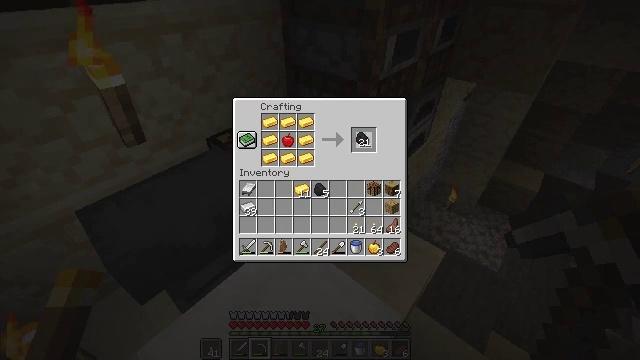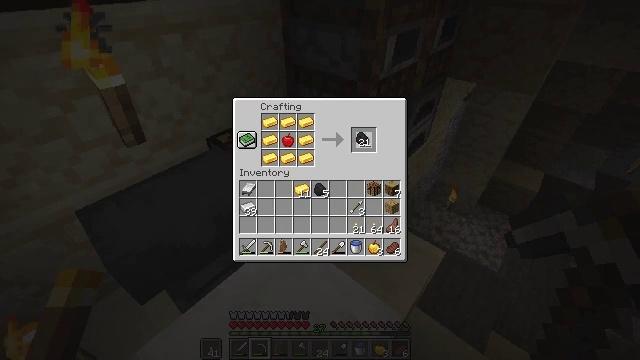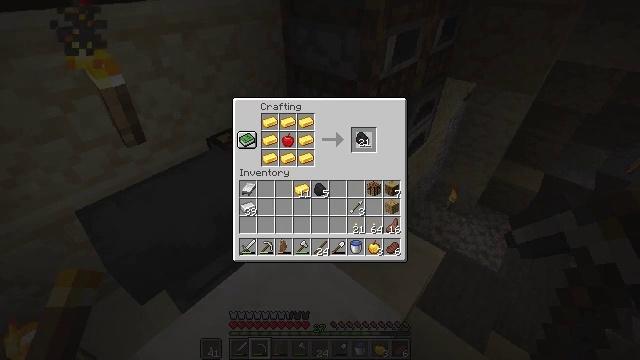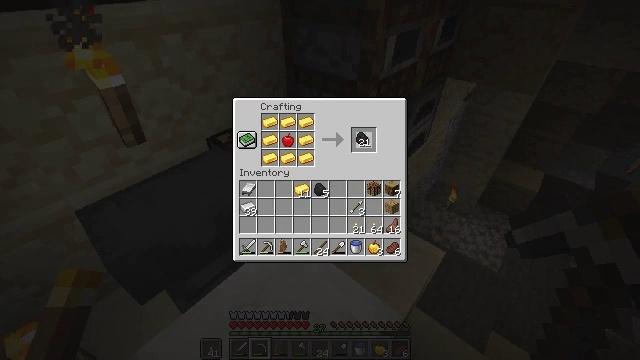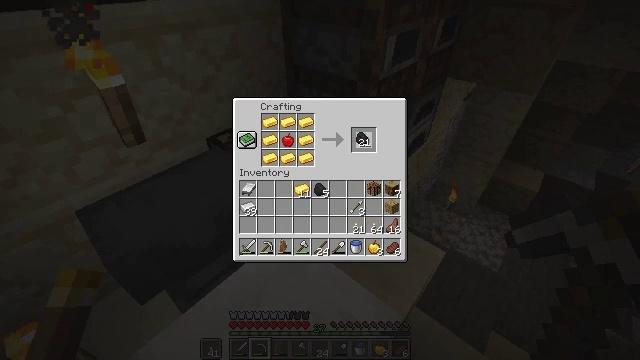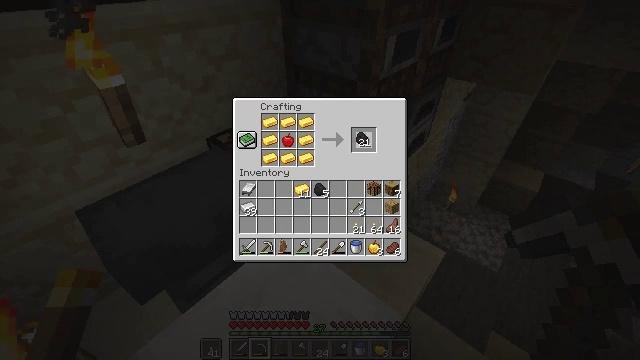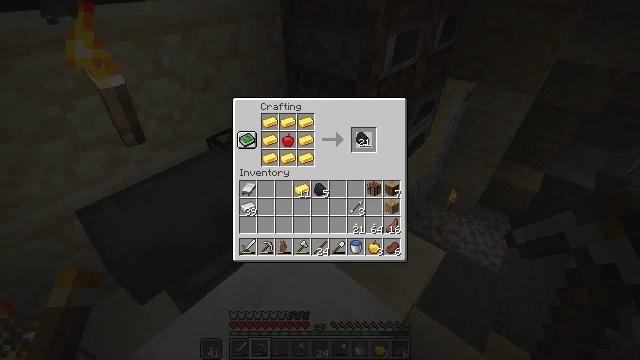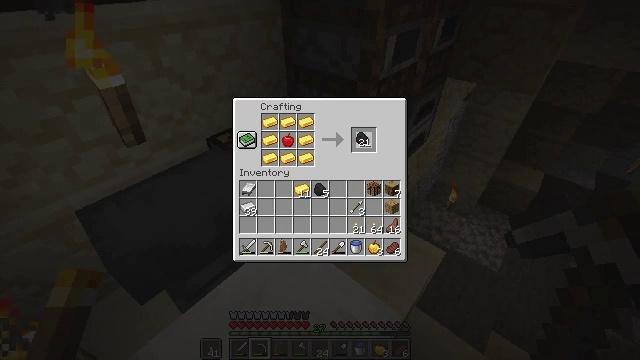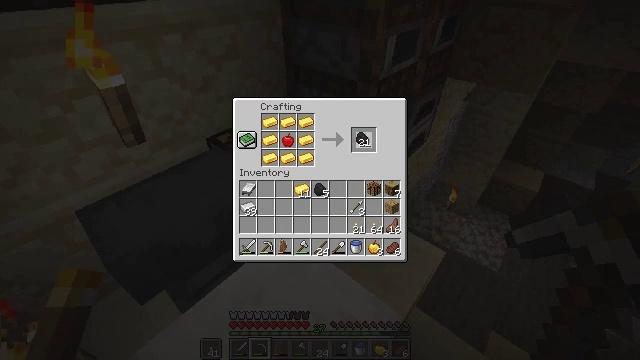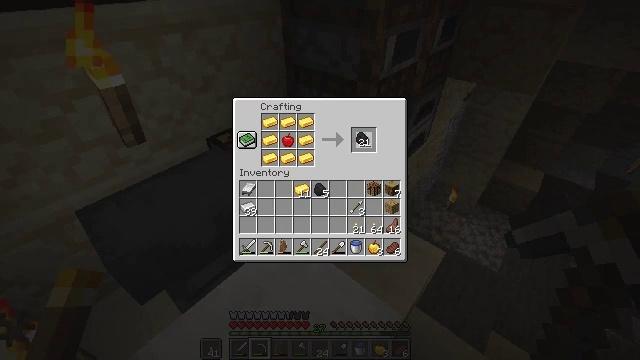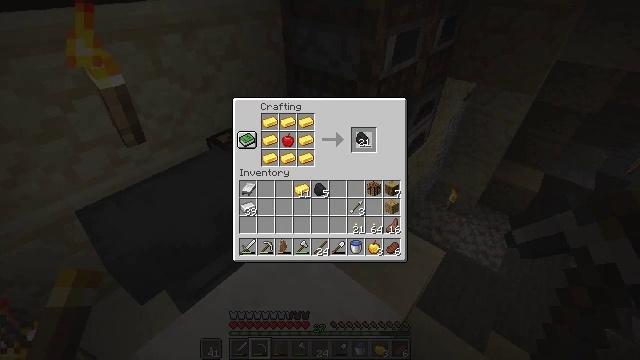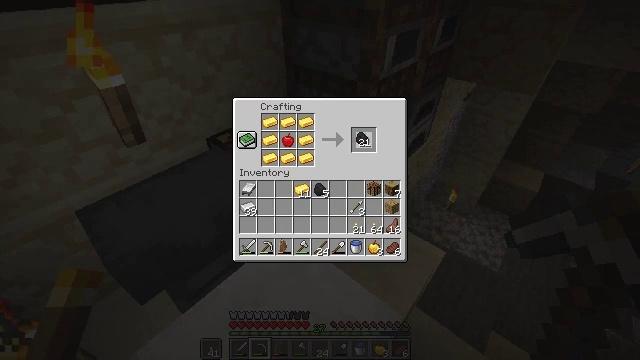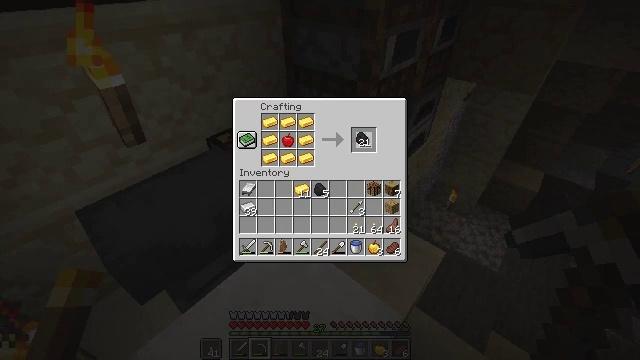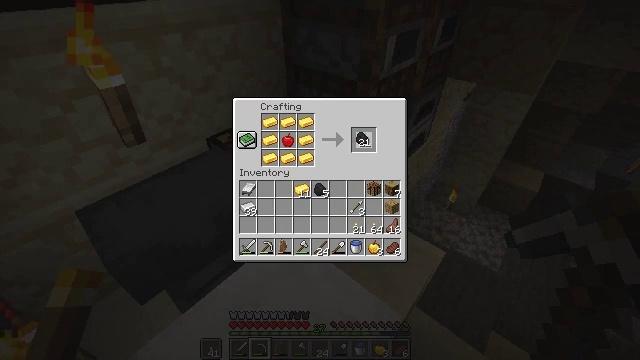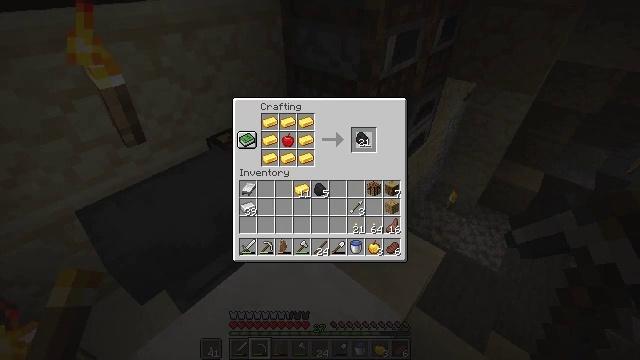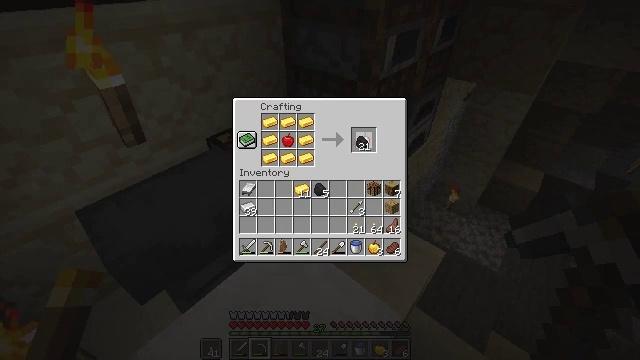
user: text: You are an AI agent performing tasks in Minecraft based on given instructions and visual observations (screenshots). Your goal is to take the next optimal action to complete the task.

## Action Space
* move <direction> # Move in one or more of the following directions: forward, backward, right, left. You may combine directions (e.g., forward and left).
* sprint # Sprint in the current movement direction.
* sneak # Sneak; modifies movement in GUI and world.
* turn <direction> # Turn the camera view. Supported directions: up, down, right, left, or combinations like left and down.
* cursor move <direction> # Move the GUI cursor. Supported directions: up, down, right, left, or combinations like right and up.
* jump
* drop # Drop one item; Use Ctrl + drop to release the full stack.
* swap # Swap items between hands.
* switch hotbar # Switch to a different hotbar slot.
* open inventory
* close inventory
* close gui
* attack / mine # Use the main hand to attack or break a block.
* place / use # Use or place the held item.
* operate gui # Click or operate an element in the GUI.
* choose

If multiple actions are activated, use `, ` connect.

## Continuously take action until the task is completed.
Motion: motion action
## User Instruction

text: Craft a golden apple.
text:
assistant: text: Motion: sneak
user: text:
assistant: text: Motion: no_op
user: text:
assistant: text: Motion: no_op
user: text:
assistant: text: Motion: no_op
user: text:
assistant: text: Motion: no_op
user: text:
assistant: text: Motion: no_op
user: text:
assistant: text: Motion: no_op
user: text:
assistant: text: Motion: sneak
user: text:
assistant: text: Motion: sneak
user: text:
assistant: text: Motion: sneak
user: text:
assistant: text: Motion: sneak, operate gui
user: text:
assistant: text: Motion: sneak, operate gui
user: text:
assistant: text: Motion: sneak, operate gui
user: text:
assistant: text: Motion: sneak
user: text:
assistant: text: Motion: no_op
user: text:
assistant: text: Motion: cursor move down
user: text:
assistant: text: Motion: cursor move down
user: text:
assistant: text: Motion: cursor move down
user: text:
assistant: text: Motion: no_op
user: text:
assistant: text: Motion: no_op
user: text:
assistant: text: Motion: no_op
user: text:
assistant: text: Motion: no_op
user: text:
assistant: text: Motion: no_op
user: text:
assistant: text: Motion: no_op
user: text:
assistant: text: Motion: no_op
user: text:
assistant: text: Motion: no_op
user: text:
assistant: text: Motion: operate gui
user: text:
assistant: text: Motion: operate gui
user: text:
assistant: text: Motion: no_op
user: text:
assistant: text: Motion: no_op